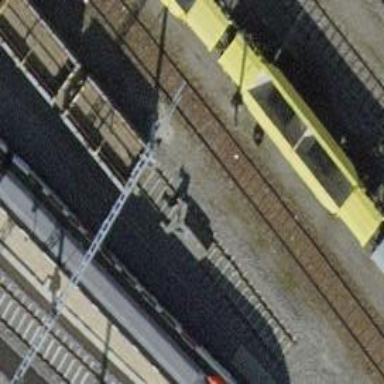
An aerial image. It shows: Railway buffer stop.